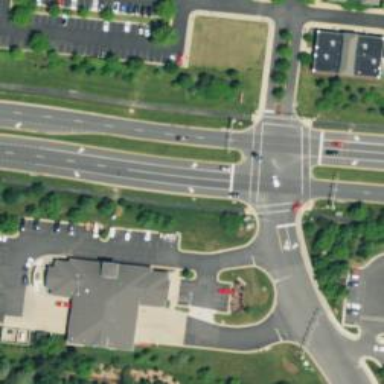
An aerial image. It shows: Crossing with line markings on the road.